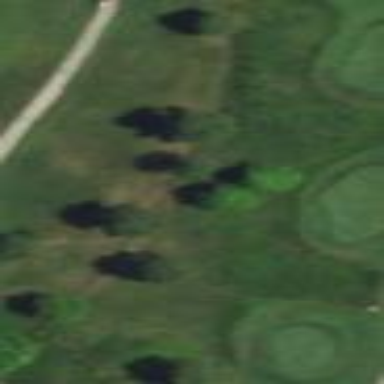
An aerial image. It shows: Picturesque scene of golf course with lateral water hazard.